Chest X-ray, AP view. Patient: 57 years old, sex F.
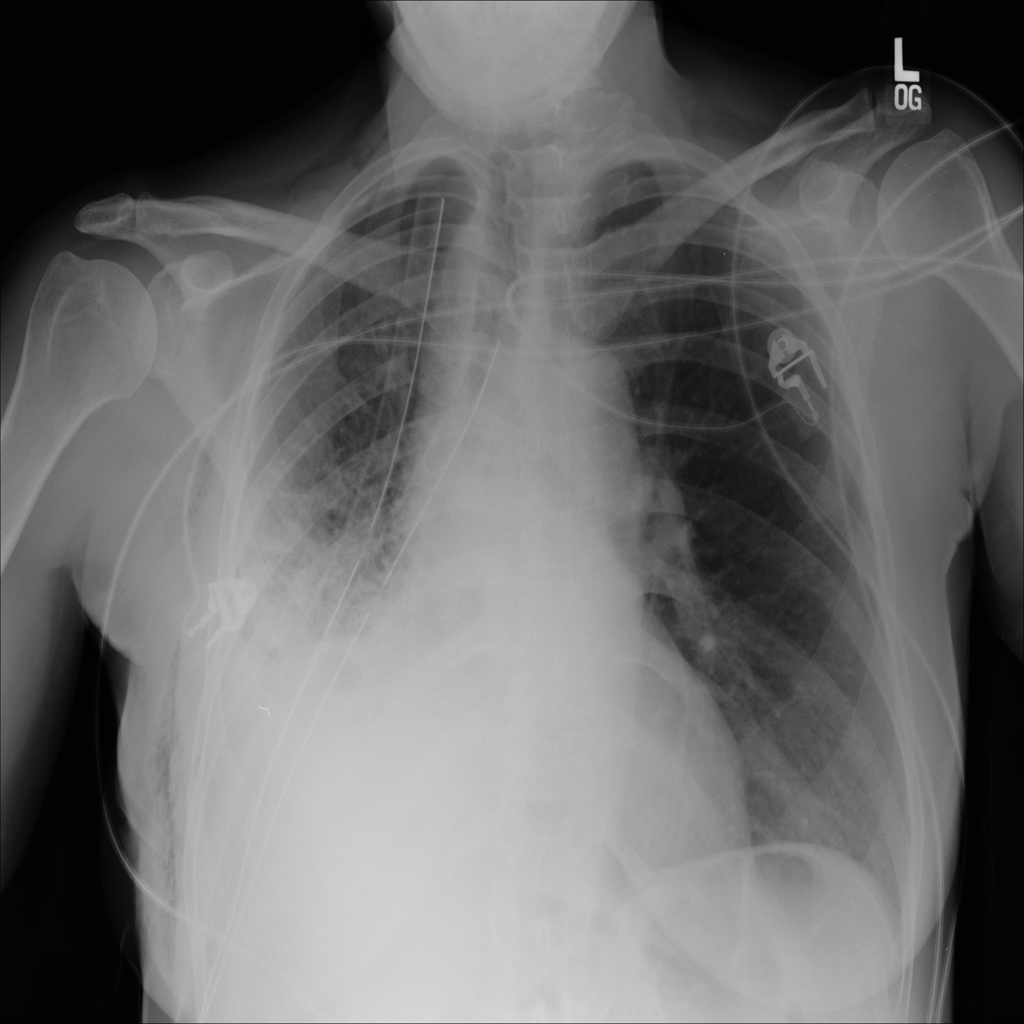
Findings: Emphysema, Pneumothorax